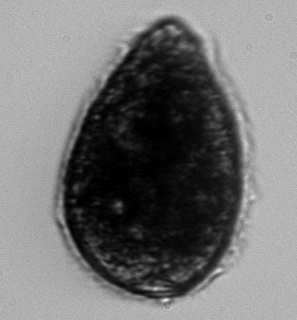
Label: Pleuronema